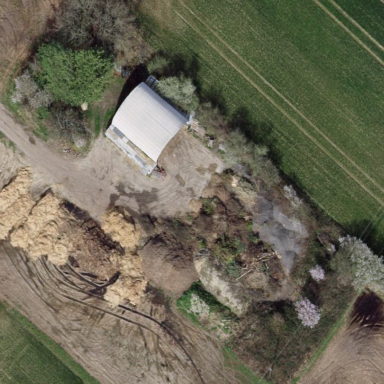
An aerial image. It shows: Farmyard area.